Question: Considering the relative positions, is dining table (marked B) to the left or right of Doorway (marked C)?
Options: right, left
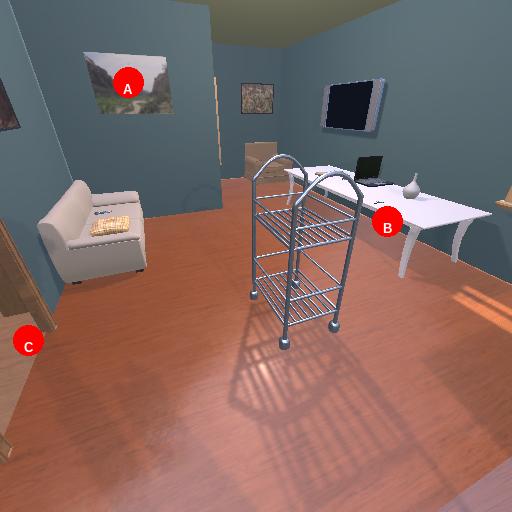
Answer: right